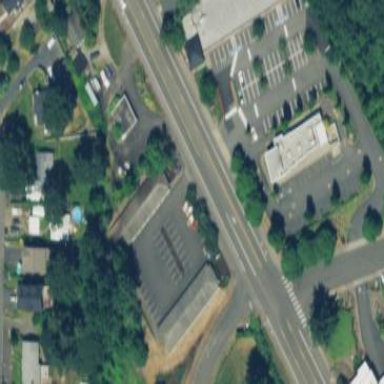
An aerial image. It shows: Retail area.